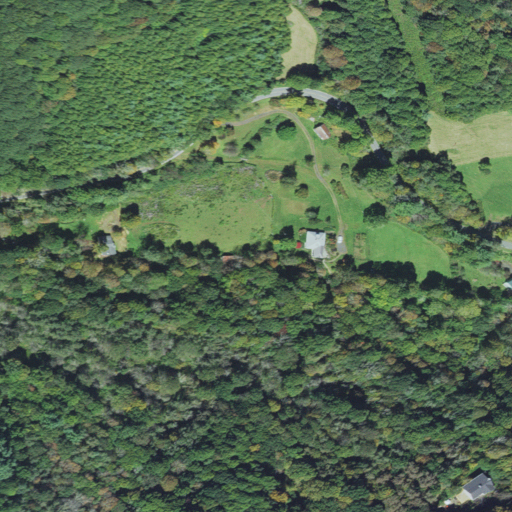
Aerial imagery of valley in North Carolina named Roan Valley containing deciduous forest, open development, pasture, and mixed forest